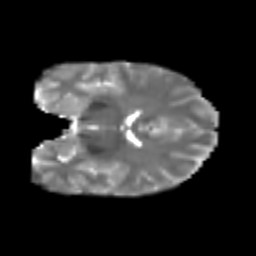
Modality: T2w
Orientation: coronal
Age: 28
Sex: male
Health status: healthy